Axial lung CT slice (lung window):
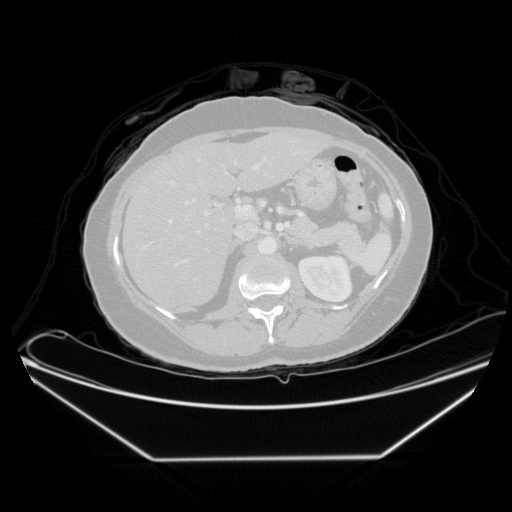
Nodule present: no